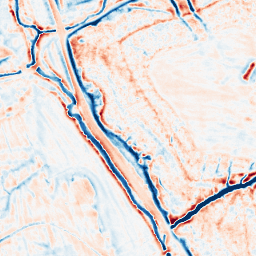
Category: edge_preserving
Decomposition family: bilateral
Decomposition parameters: d: 15
sigma_color: 25
sigma_space: 25
Upsampling method: bilinear
Upsampling parameters: scale: 8
Upsampling scale: 8